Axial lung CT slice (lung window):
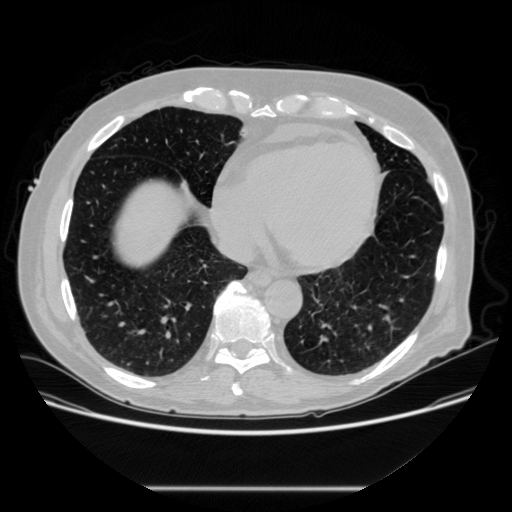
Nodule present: no